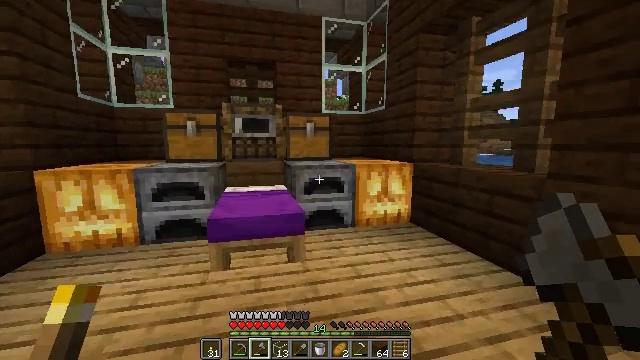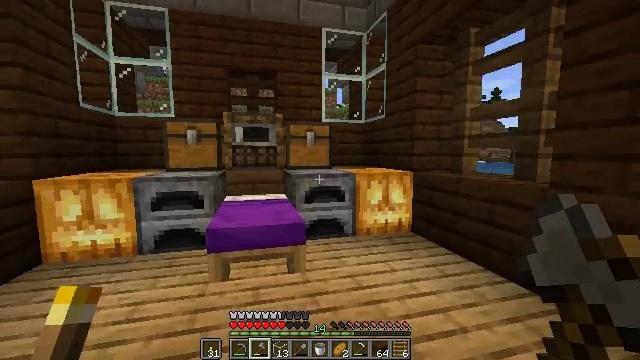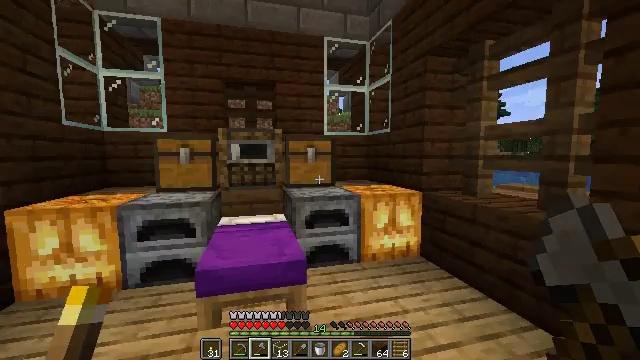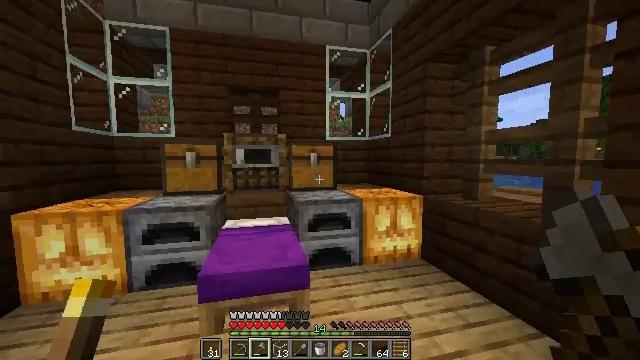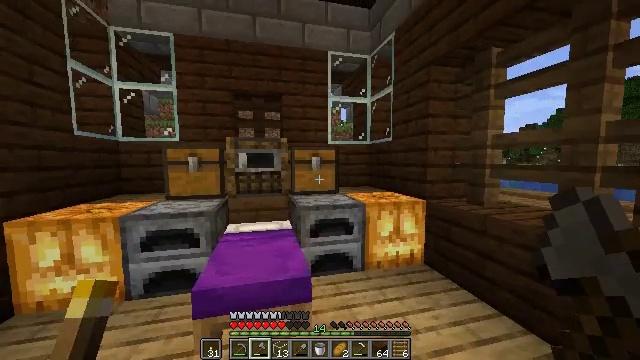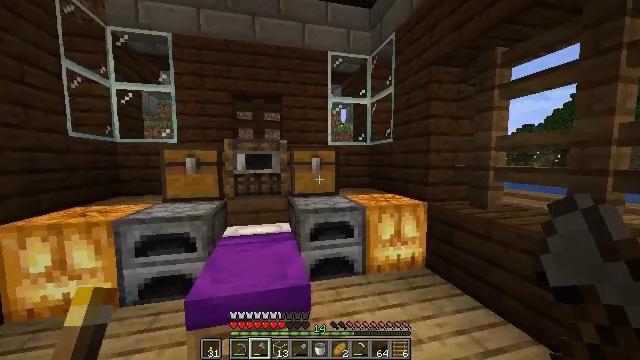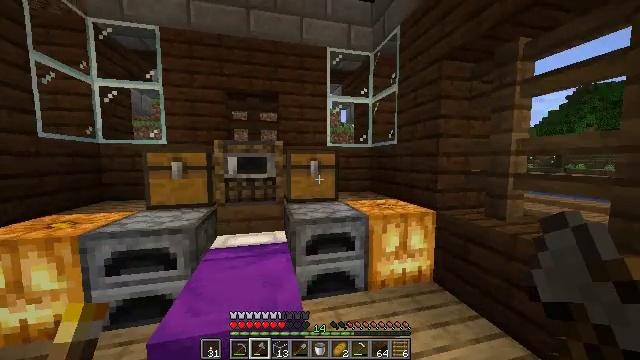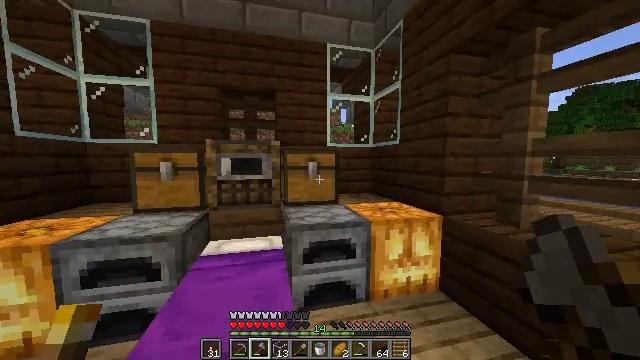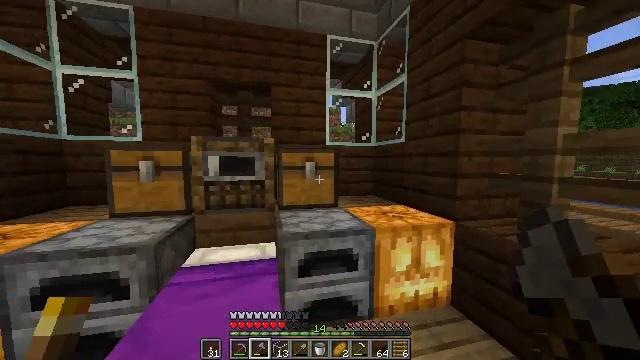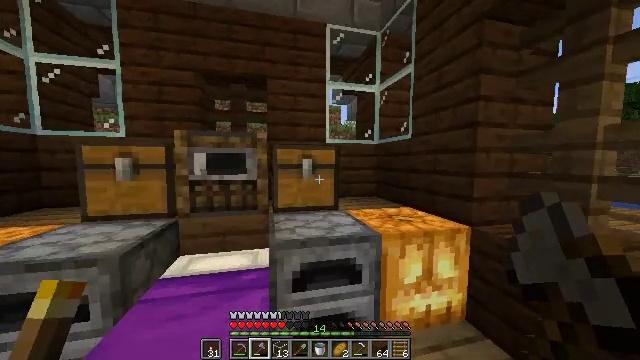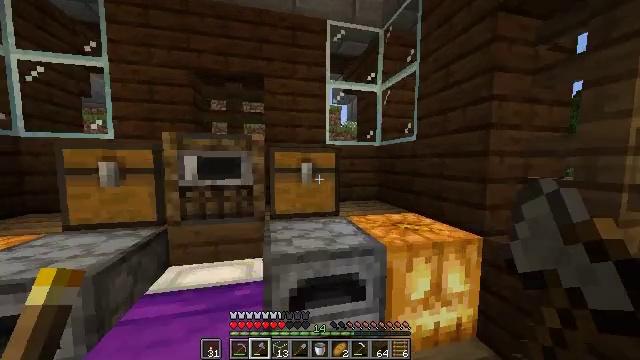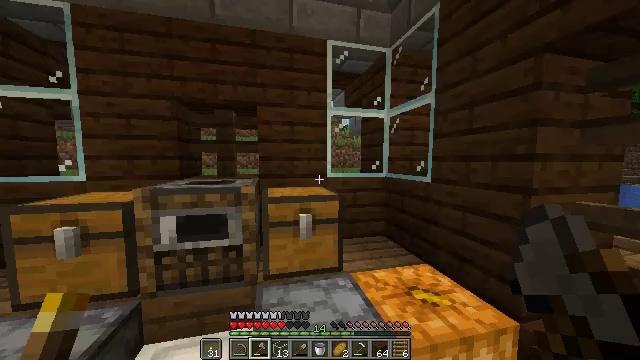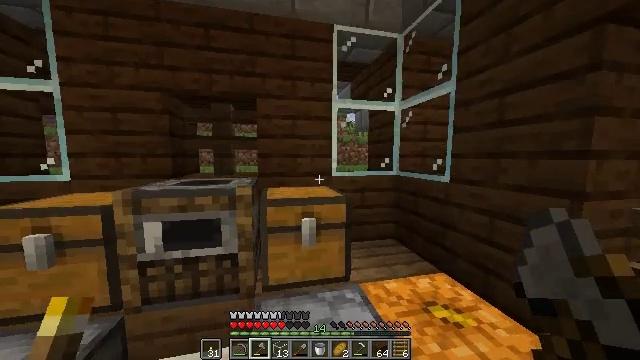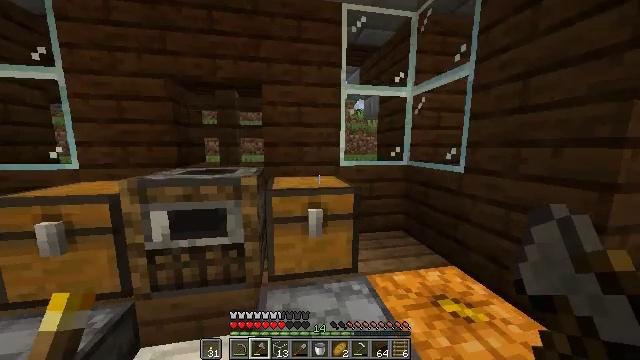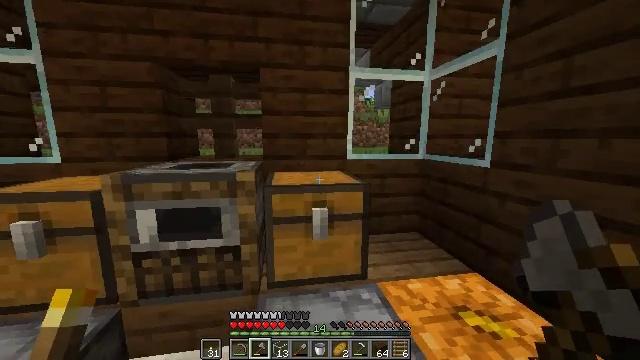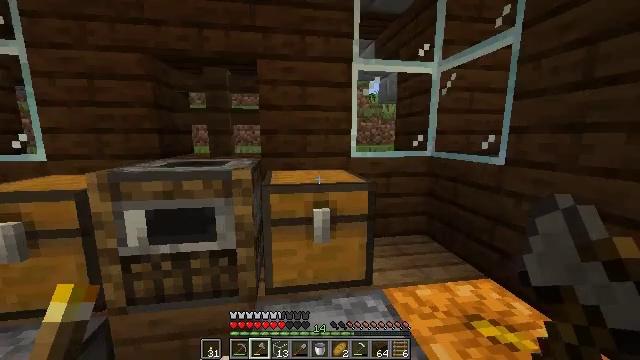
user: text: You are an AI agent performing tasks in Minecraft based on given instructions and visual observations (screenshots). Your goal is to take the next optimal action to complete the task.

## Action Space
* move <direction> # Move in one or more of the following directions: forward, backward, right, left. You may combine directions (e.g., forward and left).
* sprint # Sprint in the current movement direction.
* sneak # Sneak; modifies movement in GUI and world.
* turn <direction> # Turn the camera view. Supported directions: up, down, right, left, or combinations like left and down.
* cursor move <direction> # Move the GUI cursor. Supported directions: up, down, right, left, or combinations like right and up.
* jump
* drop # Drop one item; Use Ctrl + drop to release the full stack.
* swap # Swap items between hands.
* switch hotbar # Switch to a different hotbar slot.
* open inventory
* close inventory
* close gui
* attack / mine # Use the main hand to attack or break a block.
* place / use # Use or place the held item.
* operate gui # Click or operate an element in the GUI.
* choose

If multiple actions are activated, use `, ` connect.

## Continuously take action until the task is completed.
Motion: motion action
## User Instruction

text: Use cobblestones to craft a cobblestone wall.
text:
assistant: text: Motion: move forward, turn up
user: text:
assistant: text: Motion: move forward, sprint
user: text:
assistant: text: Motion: move forward, sprint
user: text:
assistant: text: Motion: move forward, sprint
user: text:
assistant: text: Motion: move forward
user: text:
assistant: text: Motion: move forward
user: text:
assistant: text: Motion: move forward
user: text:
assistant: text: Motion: move forward
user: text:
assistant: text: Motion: move forward
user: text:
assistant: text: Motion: move forward
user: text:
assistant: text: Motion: move forward
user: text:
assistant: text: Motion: turn left
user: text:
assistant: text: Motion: turn left and down
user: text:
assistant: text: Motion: turn left and down
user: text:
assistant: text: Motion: use / place
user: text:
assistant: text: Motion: use / place
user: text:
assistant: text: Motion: use / place
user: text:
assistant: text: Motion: use / place
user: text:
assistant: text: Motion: use / place
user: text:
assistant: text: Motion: open gui
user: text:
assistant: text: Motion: no_op
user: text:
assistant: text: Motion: no_op
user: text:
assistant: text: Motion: no_op
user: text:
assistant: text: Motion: no_op
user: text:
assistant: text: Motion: no_op
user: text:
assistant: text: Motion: no_op
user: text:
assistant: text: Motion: no_op
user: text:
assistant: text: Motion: no_op
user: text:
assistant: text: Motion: no_op
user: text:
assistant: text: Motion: no_op